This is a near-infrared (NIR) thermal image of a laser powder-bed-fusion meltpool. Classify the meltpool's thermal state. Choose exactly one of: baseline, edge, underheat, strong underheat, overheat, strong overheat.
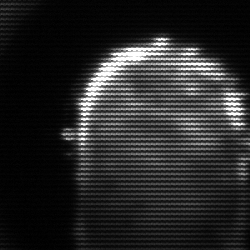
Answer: baseline